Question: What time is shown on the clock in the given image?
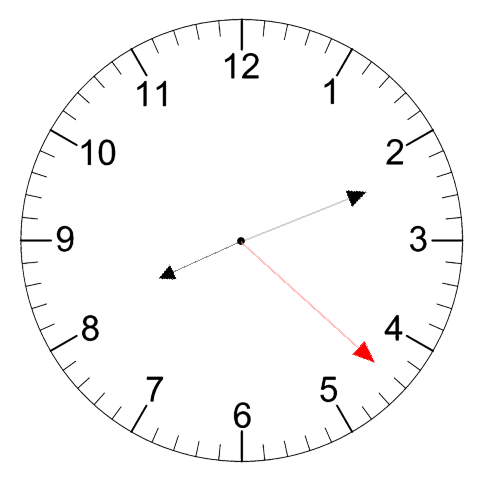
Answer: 08:11:22